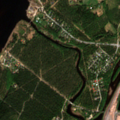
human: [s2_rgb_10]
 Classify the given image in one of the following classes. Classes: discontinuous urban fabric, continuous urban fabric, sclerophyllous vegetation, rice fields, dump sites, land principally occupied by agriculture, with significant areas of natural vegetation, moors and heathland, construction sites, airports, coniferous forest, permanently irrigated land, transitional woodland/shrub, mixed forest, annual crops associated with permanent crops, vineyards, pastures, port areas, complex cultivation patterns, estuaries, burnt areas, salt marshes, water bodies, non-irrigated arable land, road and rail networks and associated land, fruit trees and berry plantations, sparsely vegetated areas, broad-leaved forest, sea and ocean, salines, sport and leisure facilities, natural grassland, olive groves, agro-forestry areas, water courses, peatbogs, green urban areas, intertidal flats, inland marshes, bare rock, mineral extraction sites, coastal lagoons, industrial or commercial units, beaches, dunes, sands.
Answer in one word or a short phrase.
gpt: discontinuous urban fabric, industrial or commercial units, coniferous forest, mixed forest, sea and ocean